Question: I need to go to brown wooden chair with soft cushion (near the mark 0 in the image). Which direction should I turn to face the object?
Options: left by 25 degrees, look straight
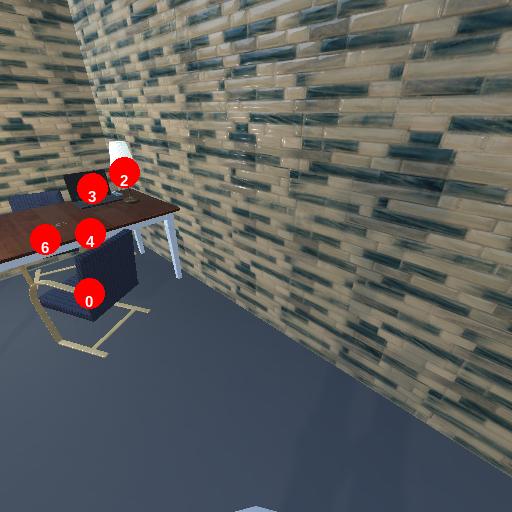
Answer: left by 25 degrees